Question: I have a div on my website in which I have created a GoogleMap. I've added markers and implemented MarkerClusterer.
I want to allow the user to click a button and download an image of the currently viewed map as they see it after any zooming or moving including markers:

I tried to use html2canvas and that doesn't work at all.
After searching for how to do this for the last hour, I've come up with absolutely nothing useful.
Is this even possible to capture the div as the user sees it? Or is creating a static google map and saving the image the only way to do this?
SOLUTION
I went with PhantomJS in the end. I created a Map view which takes input through the querystring and uses that data to add markers to a map. I then used PhantomJS to take screenshots from the map view. I then output the screenshot image as a Base64 string.
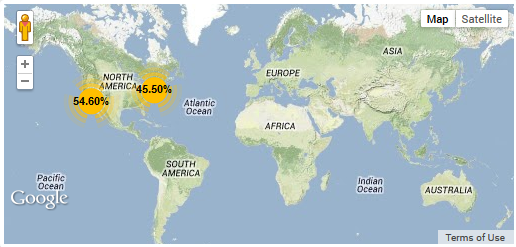
Answer: SnapshotControl is suggested by google in such situations. The limitation is that SnapshotControl supports only URL of upto 2048 characters. So it can be used if there are not much layers drawn on map.
For phantom js, when user clicks on download, the layer data drawn on map should be send to server (through say downloadServlet). This data will be passed to a JSP that can render a map and plot point. Phantomjs will be executed by downloadServlet passing the URL of this jsp.
I have used phantomjs in my application as I draw around 4-5 different layers at a time. Only thing to note here is that the server where phantomjs would be executed needs to have internet connectivity otherwise maps will not be drawn.